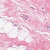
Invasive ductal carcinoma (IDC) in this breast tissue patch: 0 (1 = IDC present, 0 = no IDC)